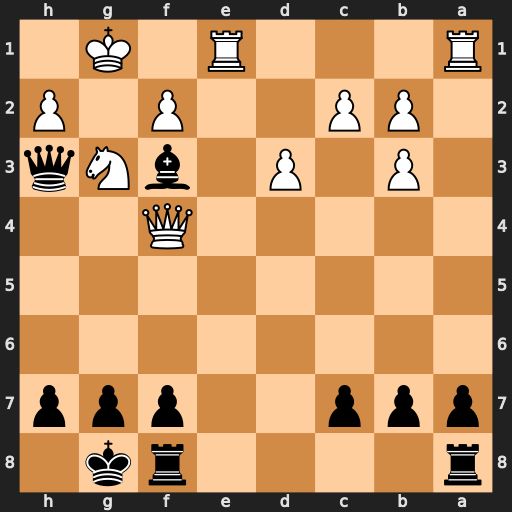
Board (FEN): r4rk1/ppp2ppp/8/8/5Q2/1P1P1bNq/1PP2P1P/R3R1K1
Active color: b
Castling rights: -
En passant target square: -
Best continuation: Qg2#